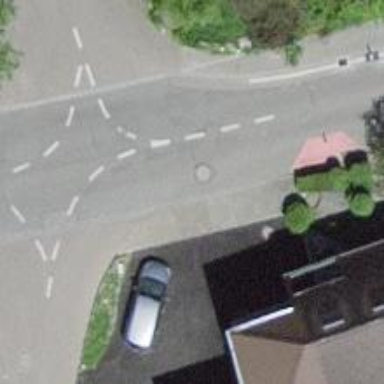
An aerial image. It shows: Residential road with asphalt surface and sidewalk on the left side.